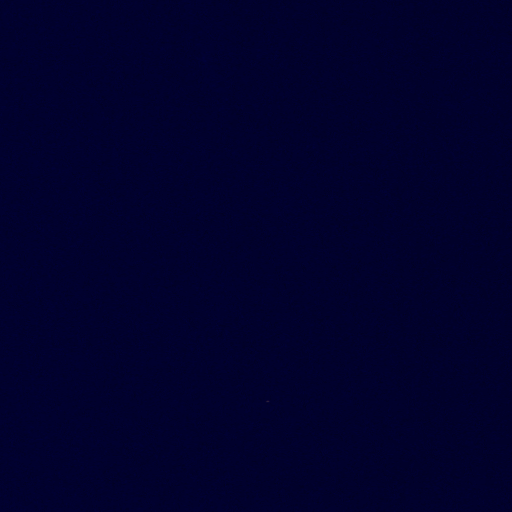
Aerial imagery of bar in New York named Lower Scow Island Shoal containing only open water